Field crop: maize
Growth stage: 2
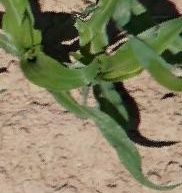
Species: maize